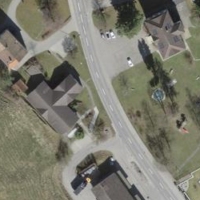
EUNIS habitat code: 54
Species observed at this site:
Acer pseudoplatanus